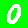
Digit: 0